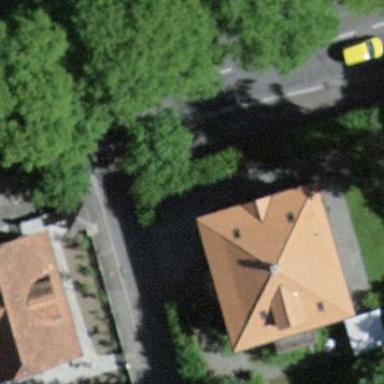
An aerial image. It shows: Residential building.